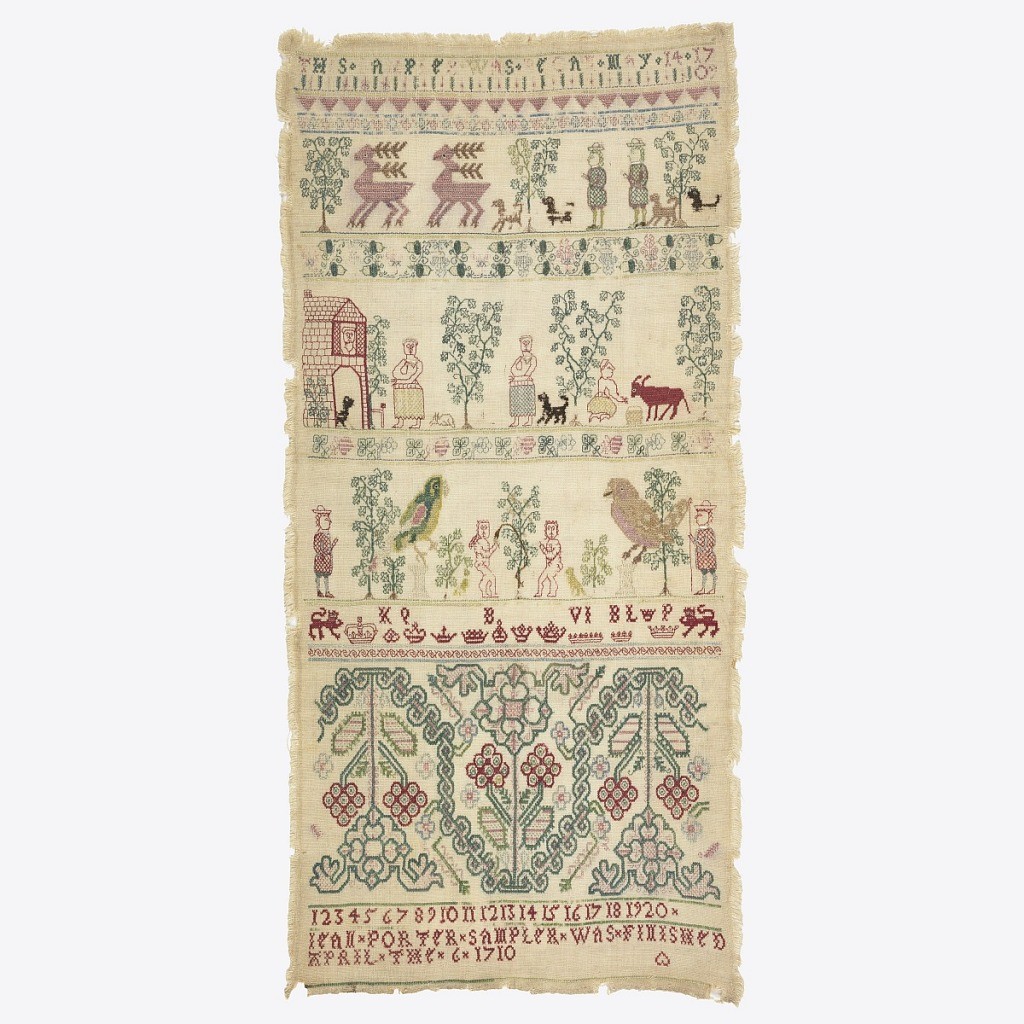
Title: Sampler
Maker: Jean Porter
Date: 1710
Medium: silk embroidery on linen Technique: long-armed cross, herringbone, double running, detached looping, buttonhole, and couching stitches on plain weave
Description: Cross borders showing people, animals, a house, Adam and Eve and a border of identified crowns with two inscriptions.